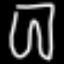
Label: pants